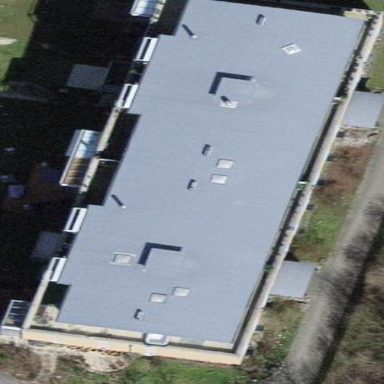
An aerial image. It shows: Flat-roofed building.